六年级 · 组合数学
 (5 分) 古时候, 某地渔民出海打渔, 相互之间用举红、白两种旗子来传递信号, 可以举一面旗子, 也可以先后举两面旗子, 不举旗子不传递信号。一次出海打渔过程中, 某船向其他船一共传递了 13 次信号, 至少有几次传递的信号是相同的？如果传递了 23 次信号呢?

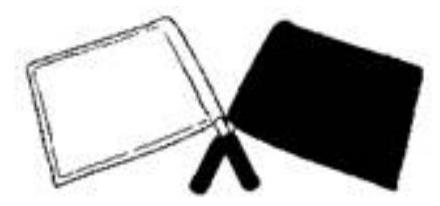
答案: $13 \div 5=2$ (组) .....3（次）, $2+1=3$ （次）
$23 \div 5=4$ （组）
. .3 (次) $， 4+1=5$ (次)

答：至少有 3 次传递的信号是相同的。如果传递了 23 次，至少有 5 次传递的信号相同。